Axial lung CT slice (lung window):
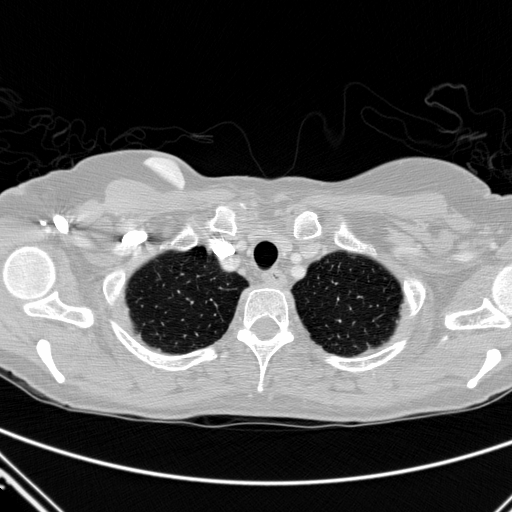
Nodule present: no